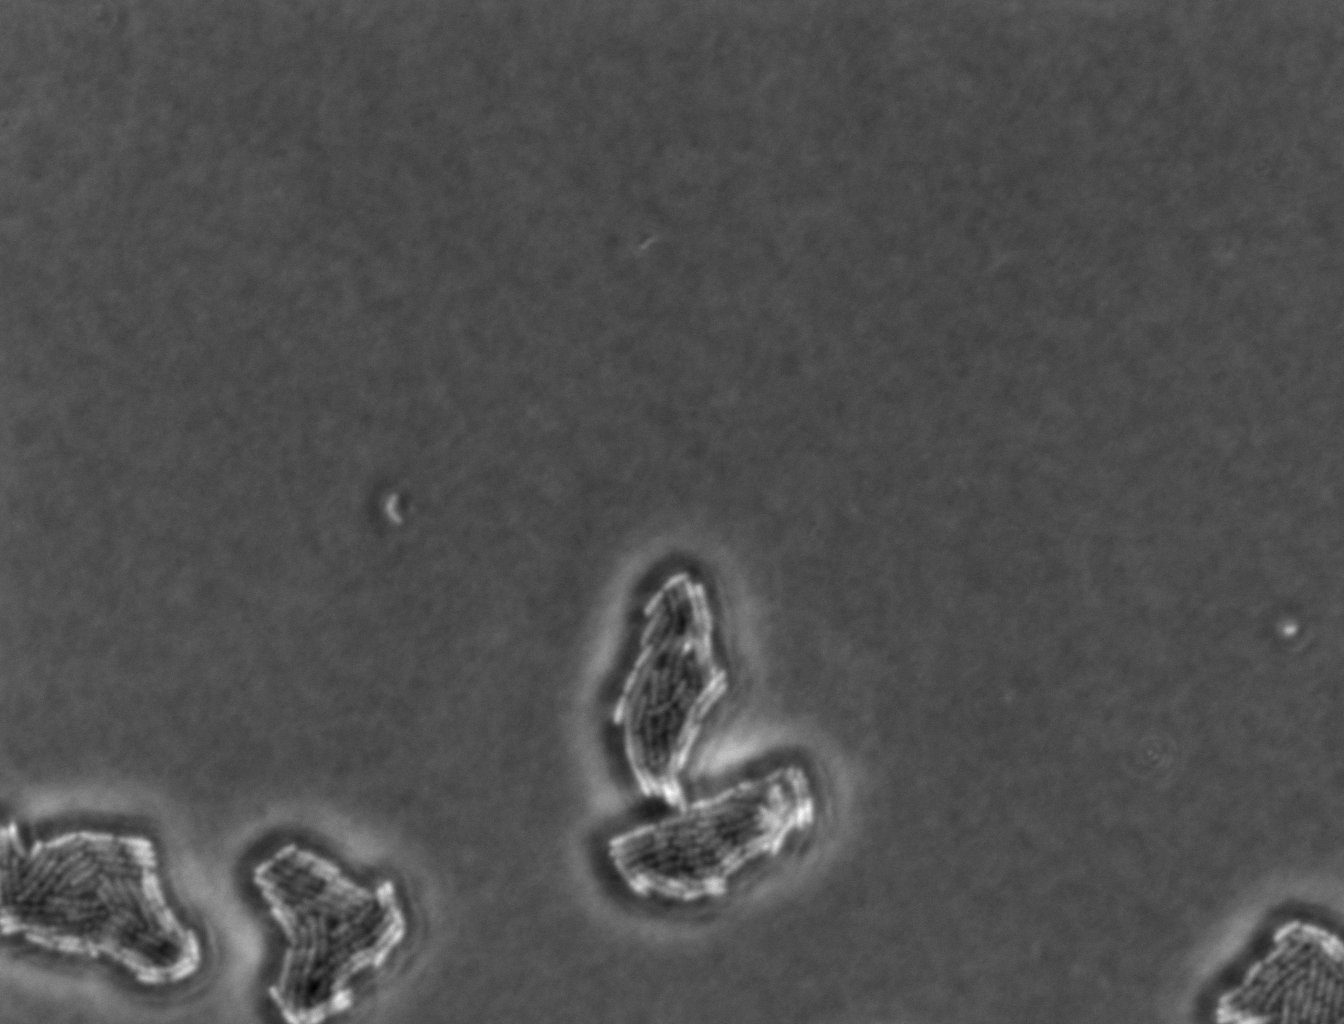
Phase contrast microscopy, 60x objective, 3 h incubation, 1.5% agar